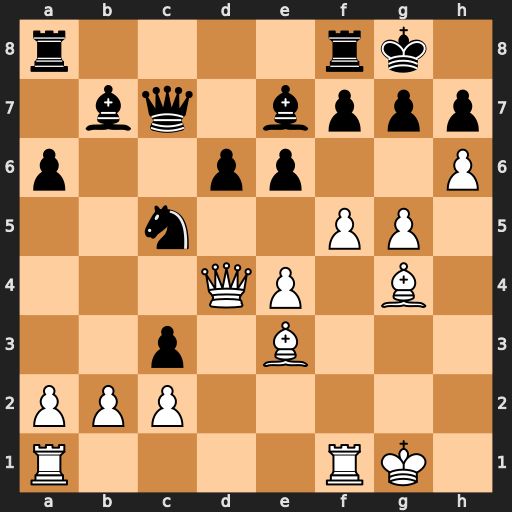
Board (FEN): r4rk1/1bq1bppp/p2pp2P/2n2PP1/3QP1B1/2p1B3/PPP5/R4RK1
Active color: w
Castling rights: -
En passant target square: -
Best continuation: Qxg7#